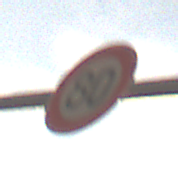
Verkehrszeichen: Geschwindigkeit80
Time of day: SunriseSunset
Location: Outdoor (Nature)
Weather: PartlyCloudy
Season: NotSpecified
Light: Natural